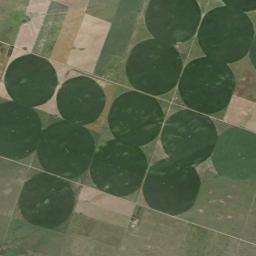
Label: circular_farmland